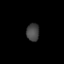
Tissue: prostate
Cell type: Myeloid cells
Senescence score: 0.6849
Nuclear area (px): 216
Mean DAPI intensity: 70.736